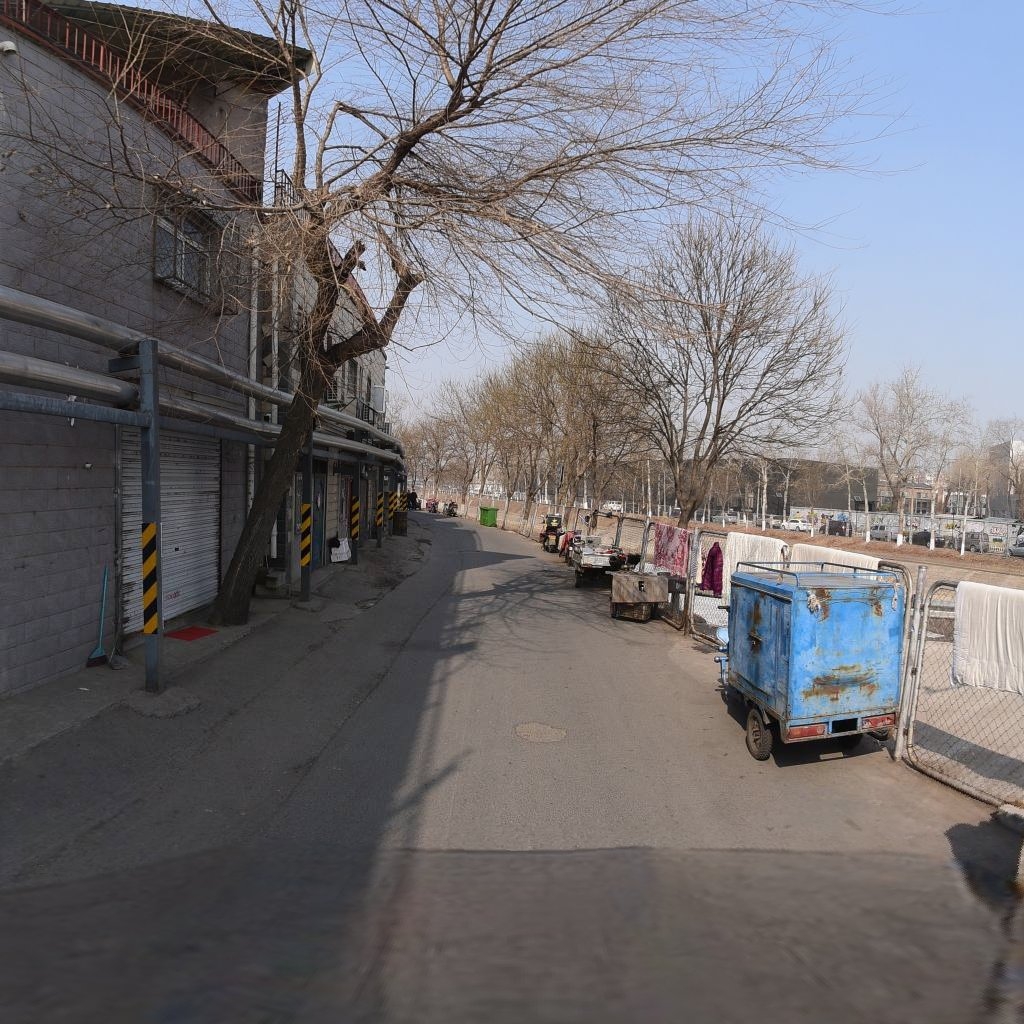
Region: Haidian
Road damage annotations: longitudinal crack, longitudinal crack, pothole